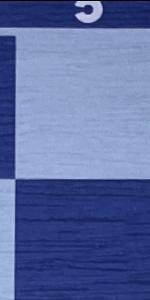
Label: Empty